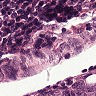
Metastatic tissue present: yes